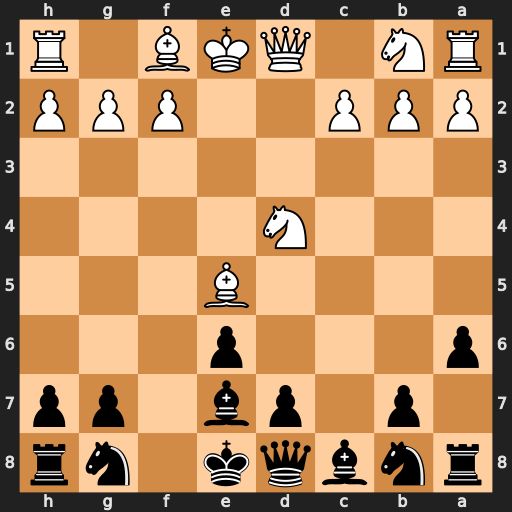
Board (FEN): rnbqk1nr/1p1pb1pp/p3p3/4B3/3N4/8/PPP2PPP/RN1QKB1R
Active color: b
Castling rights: KQkq
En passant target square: -
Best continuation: Qa5+ c3 Qxe5+